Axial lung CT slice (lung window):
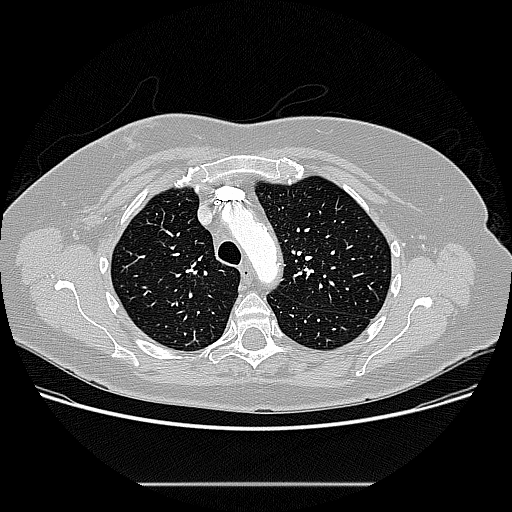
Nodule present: no